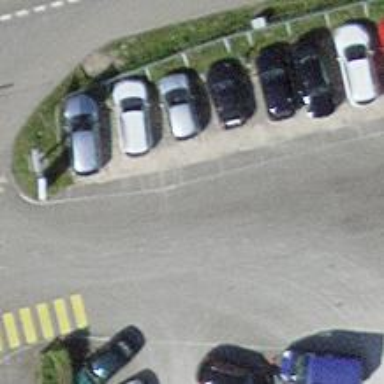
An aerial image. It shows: Charging station.